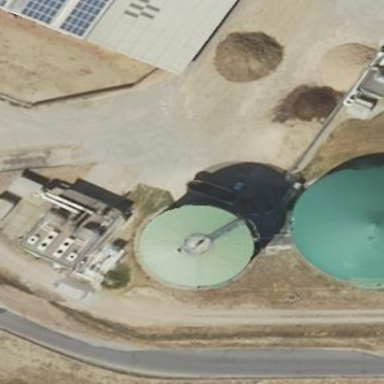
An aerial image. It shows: Building with storage tank.